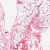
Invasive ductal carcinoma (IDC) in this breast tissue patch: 0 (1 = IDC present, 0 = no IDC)